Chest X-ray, PA view. Patient: 50 years old, sex M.
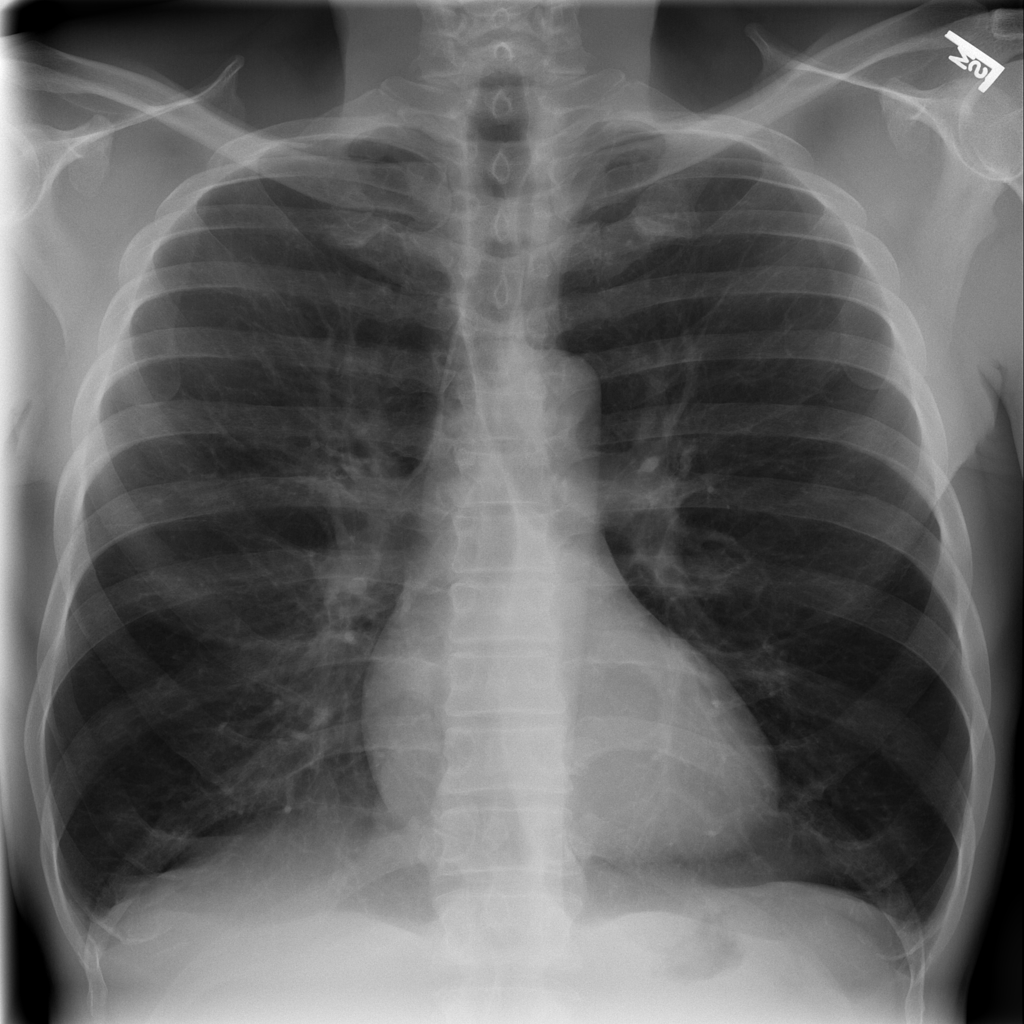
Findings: No Finding